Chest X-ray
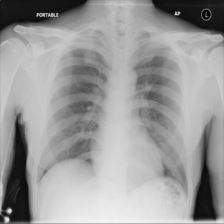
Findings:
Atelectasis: negative
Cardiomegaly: negative
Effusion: negative
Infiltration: negative
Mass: negative
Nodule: negative
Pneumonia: negative
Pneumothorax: negative
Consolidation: negative
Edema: negative
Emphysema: negative
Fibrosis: negative
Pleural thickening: negative
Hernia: negative